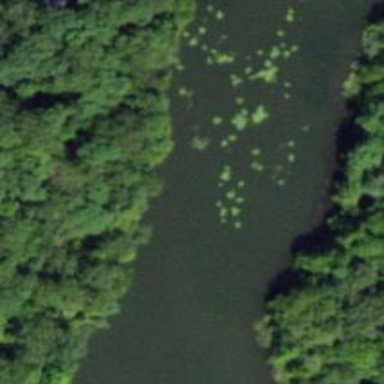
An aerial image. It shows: Beautiful lake surrounded by nature.